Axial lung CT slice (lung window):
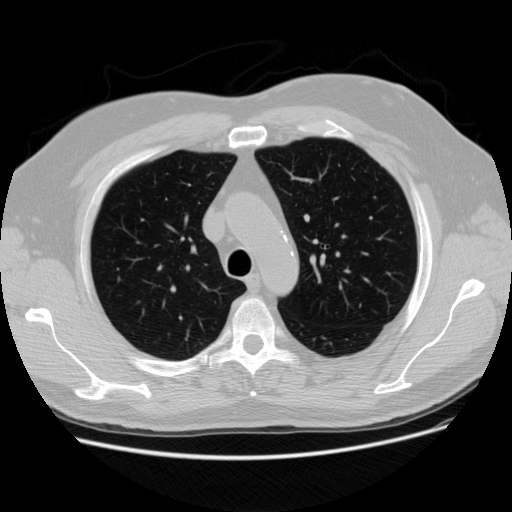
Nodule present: no